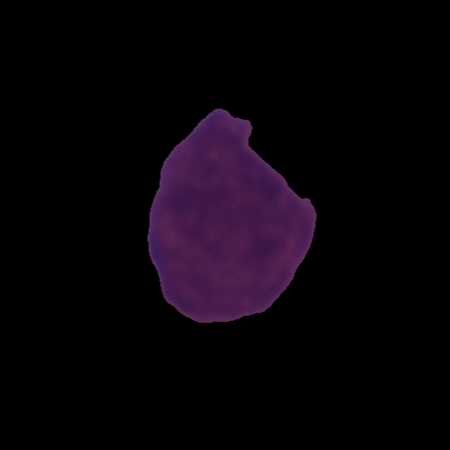
Label: healthy